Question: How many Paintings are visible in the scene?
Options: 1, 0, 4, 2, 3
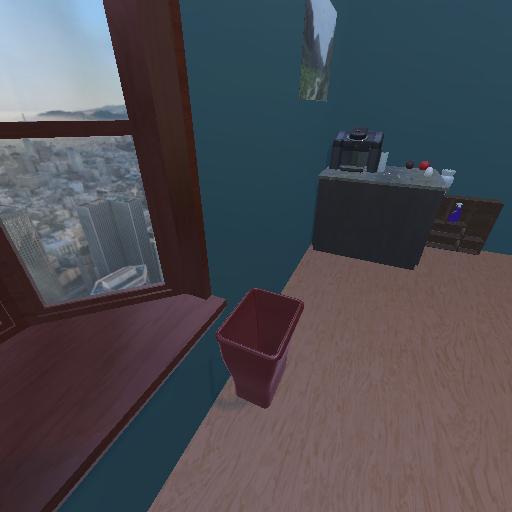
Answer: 1